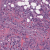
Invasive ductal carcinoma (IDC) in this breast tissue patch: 1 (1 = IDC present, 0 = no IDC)